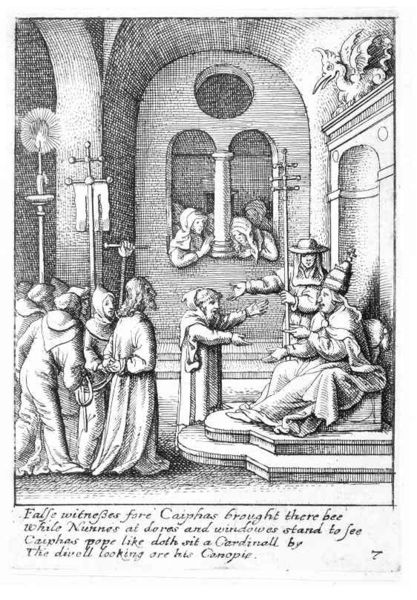
Titel: Christus zum zweiten Mal vor Kaiphas
Künstler: Wenzel Hollar
Standort: Karlsruhe
Institution: Staatliche Kunsthalle Karlsruhe
Schlagwörter: gemälde, gott, mann, schatten, vogel, weiß, frauen, menschen, sitzen, fenster, frau, grau, hut, licht, marmor, männer, reden, schwarz, stuhl, säule, zeichnung, gebäude, schloss, hochformat, leute, gericht, kappe, mütze, richter, bibel, falten, stein, bild, wache, kirche, gewand, gold, kutte, mantel, sessel, strick, innen, personen, blatt, gotik, krone, rund, balkon, holzschnitt, schrift, papier, bogen, fahnen, zuschauer, fahne, flagge, grafik, graphik, besucher, empore, vorführung, banner, treppe, treppen, bischof, kaiser, könig, papst, thron, gäste, karikatur, kerze, kerzen, deutsch, stufe, stufen, faltenwurf, podest, leuchten, halle, bögen, gewölbe, stangen, flamme, burg, glaube, kreuz, stern, dom, seil, geben, druck, druckgraphik, schwarz weiss, druckgrafik, schraffur, stich, seite, gefangen, illustration, streit, text, verbrecher, soldat, volk, kardinal, pilatus, trohn, tron, wimpel, stul, anklage, prediger, kreuze, christus, jesus, teufel, mittelalter, klerus, priester, weihrauch, kapelle, mönch, audienz, gebäud, vatikan, diskussion, heiliger, mönche, prozession, tiara, kutten, tempel, königin, heilige, flaggen, heilig, gefangener, kupferstich, bitte, zofen, drachen, flugblatt, drache, begehren, englisch, falle, bitten, fesnter, standarte, fessel, fenser, king, wölbung, latein, pontius pilatus, biforium, prozess, urteil, statur, reformation, nonnen, passion, gefesselt, thronsaal, imker, zeugen, gewandt, kreiz, flaggge, kaiphas, passion christi, verurteilung, anhörung, münch, pharisäer, falsche, gesindel, 7, hoherpriester, gem#lde, caiphas, kammerdiener, vorsprache, nunnes, seikl, pischof, mitrag, doppelkrezt, abgötterei, cathedra